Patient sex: M
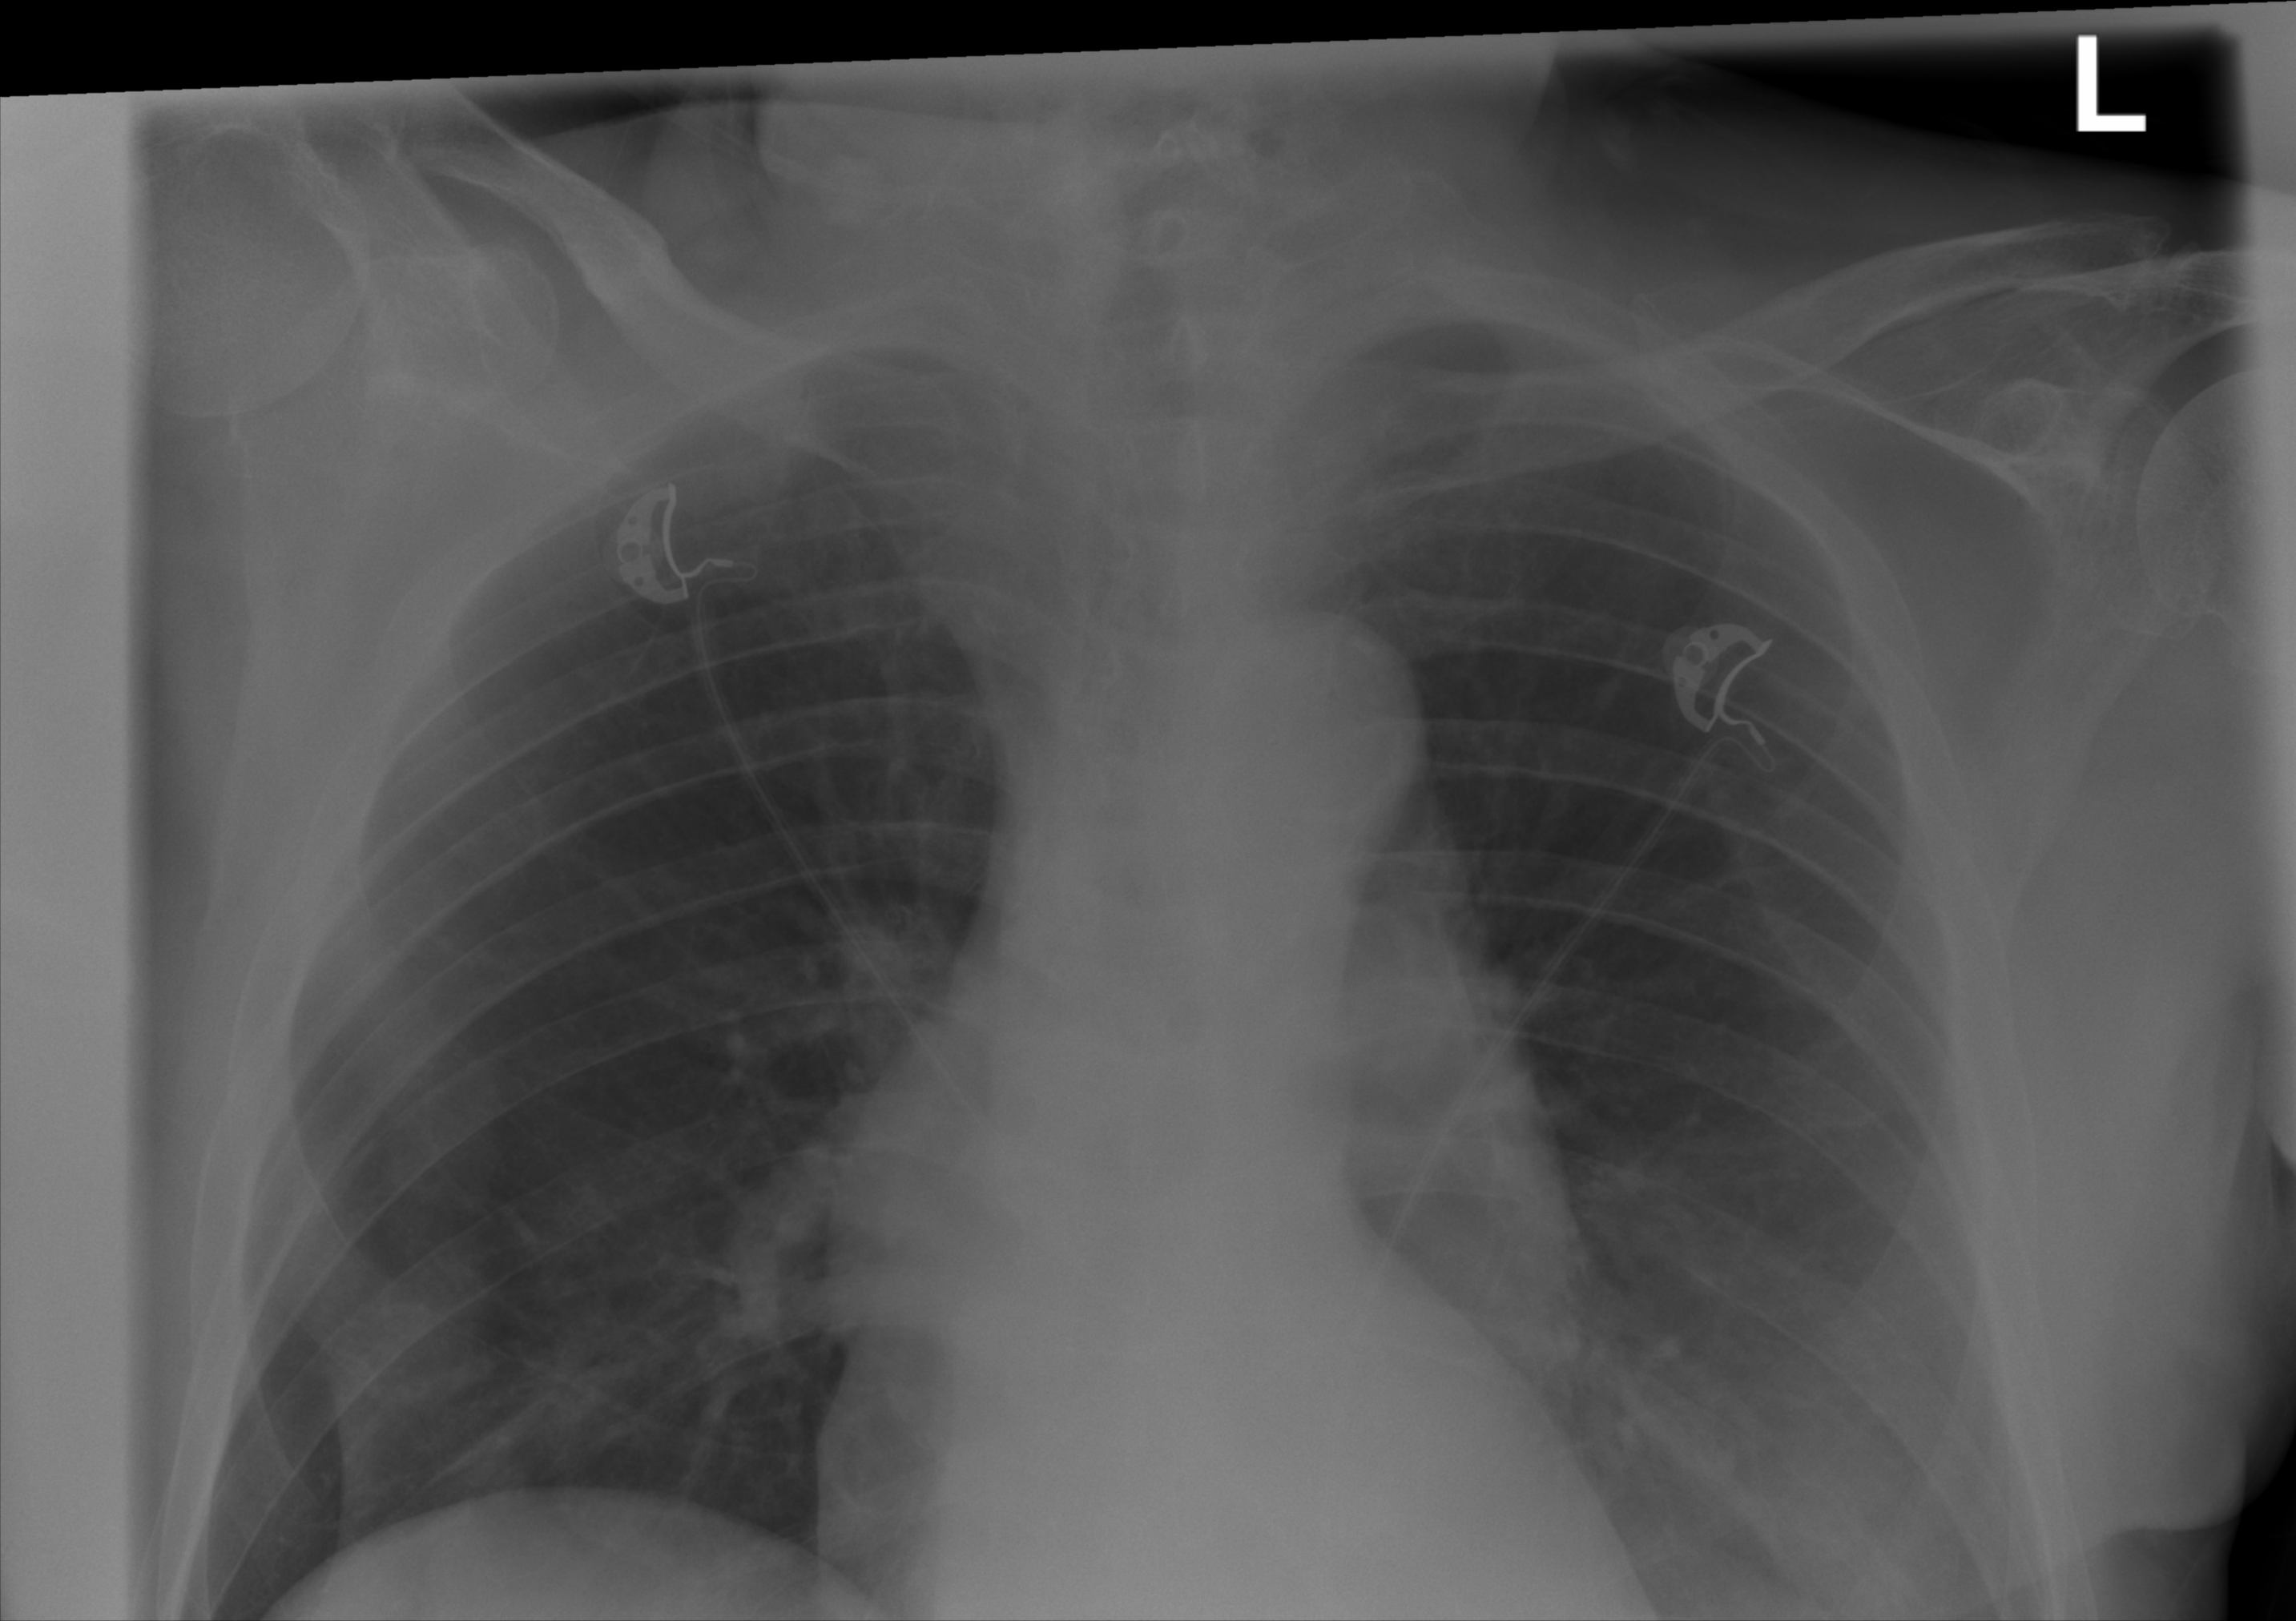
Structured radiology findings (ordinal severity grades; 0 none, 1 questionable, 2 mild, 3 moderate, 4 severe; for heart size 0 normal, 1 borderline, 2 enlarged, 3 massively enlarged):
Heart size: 0
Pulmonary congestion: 0
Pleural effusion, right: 0
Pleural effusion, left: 2
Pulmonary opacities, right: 0
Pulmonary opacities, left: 0
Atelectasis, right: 0
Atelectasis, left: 2